Question: I want to keep PlaceholderText in the Textbox when it gets the cursor (focused) like in the MSN Weather app image.
How can I achieve this?

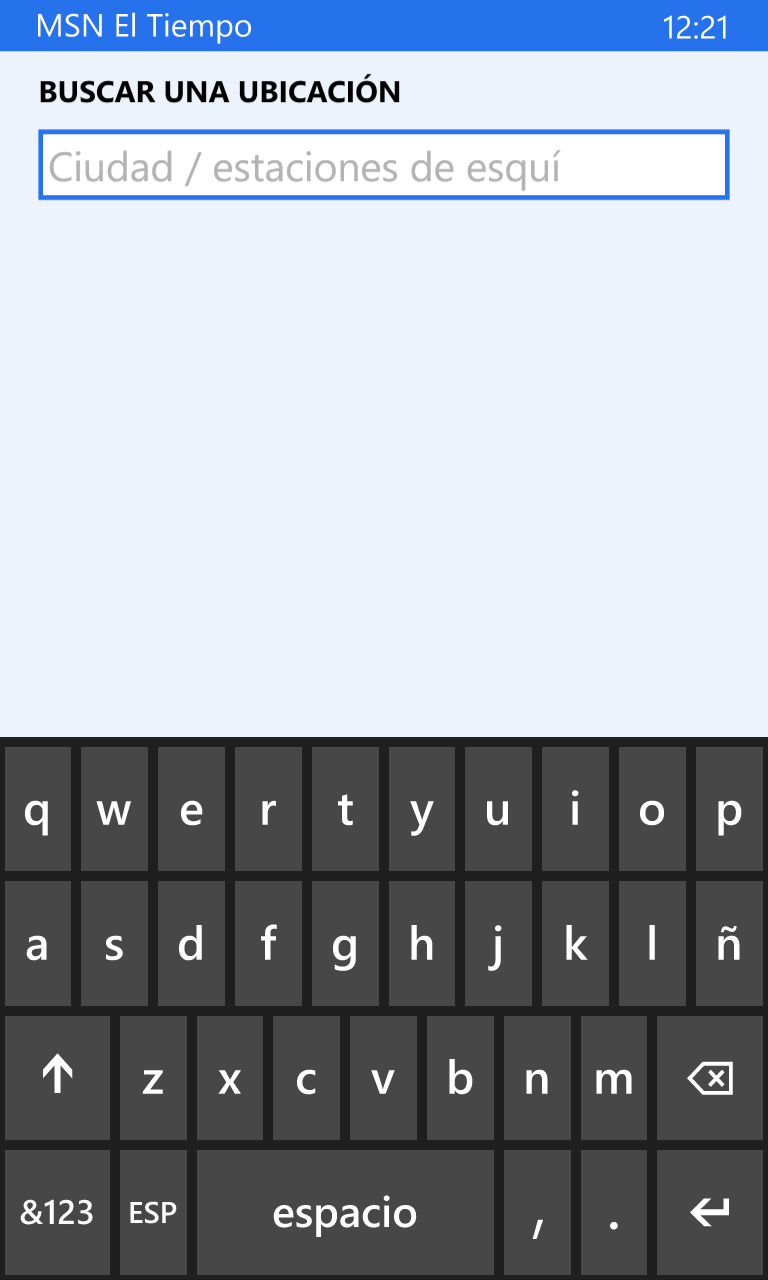
Answer: Here is the sample code:
'''
private void txtname_GotFocus(object sender, RoutedEventArgs e)
{
txtname.Text = "ABCD";
//txtname.Background = new SolidColorBrush(Colors.White);
}
'''